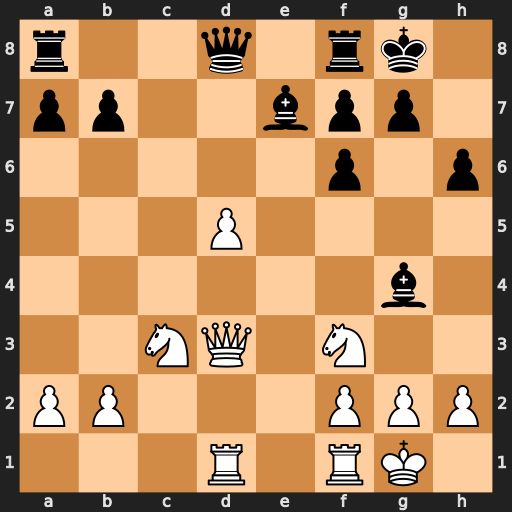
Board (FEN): r2q1rk1/pp2bpp1/5p1p/3P4/6b1/2NQ1N2/PP3PPP/3R1RK1
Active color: w
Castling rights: -
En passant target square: -
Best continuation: d6 Qxd6 Qxd6 Bxd6 Rxd6